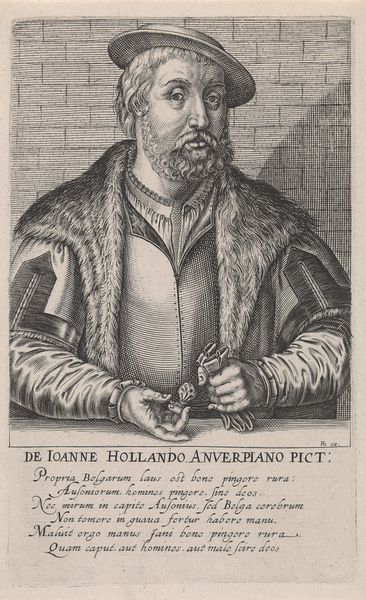
Titel: Portret van Jan van Amstel
Künstler: Hendrick (I) Hondius
Standort: Amsterdam
Institution: Rijksmuseum
Schlagwörter: barbe, manteau, portrait, bourgeois, gravure, dessin, buste, gant, fourrure, noble, bijoux, gants, johan, bourgeoi, ioanne